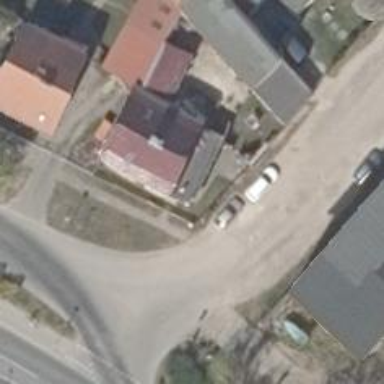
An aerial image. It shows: Road with "give way" sign.